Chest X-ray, PA view. Patient: 70 years old, sex M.
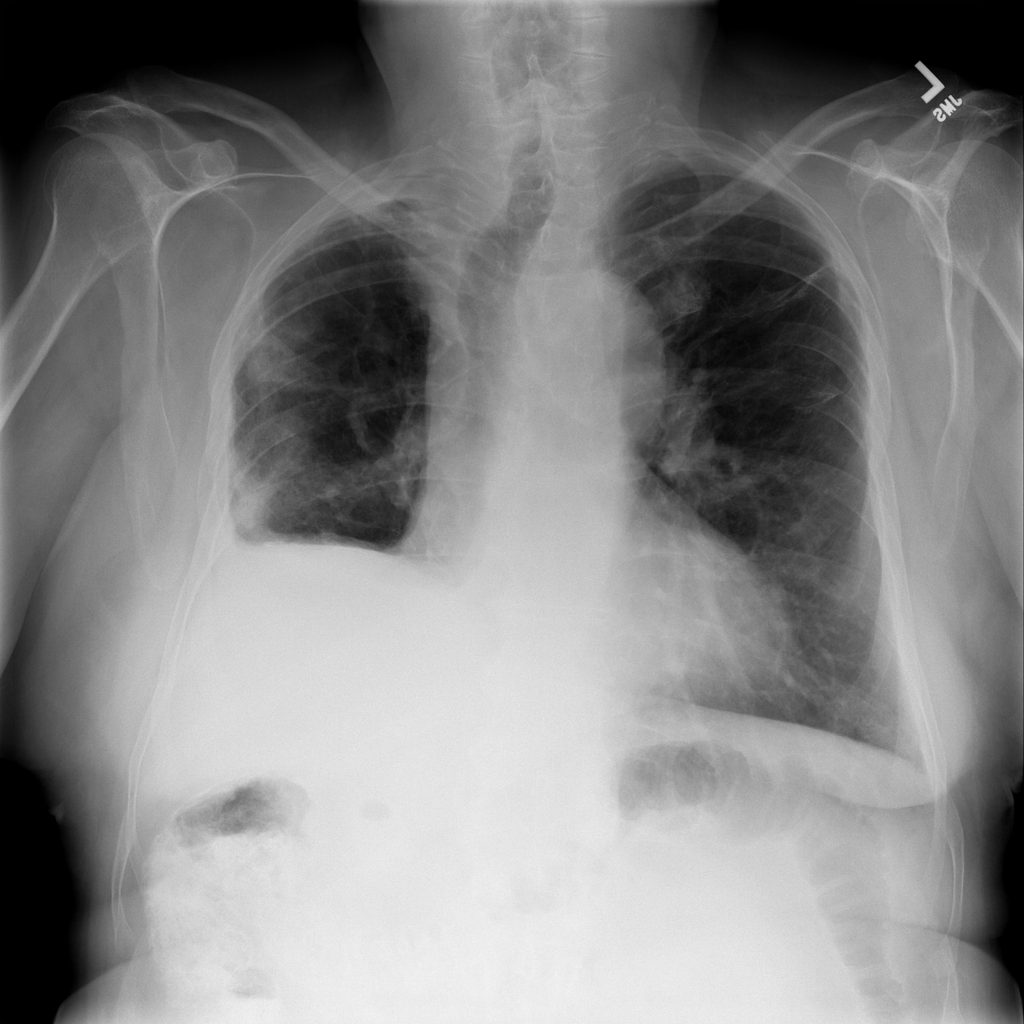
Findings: Fibrosis